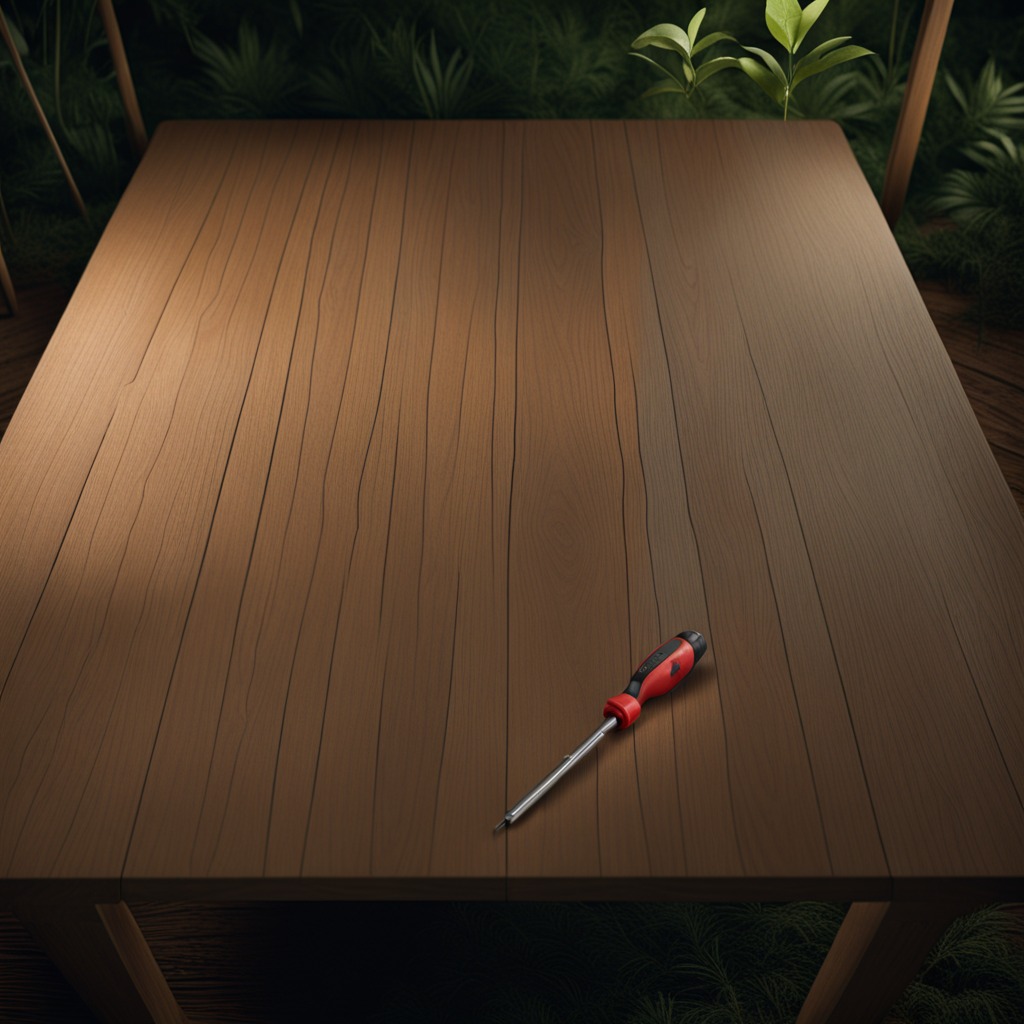
A screwdriver is lying on the wooden table inside a jungle field workshop tent at night.